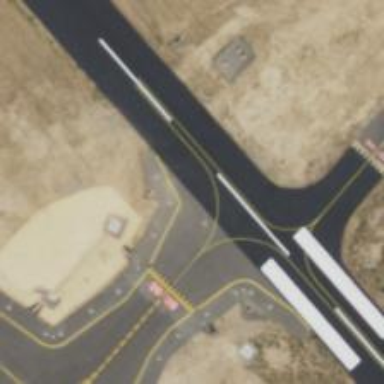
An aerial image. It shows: Image of taxiway at airport.